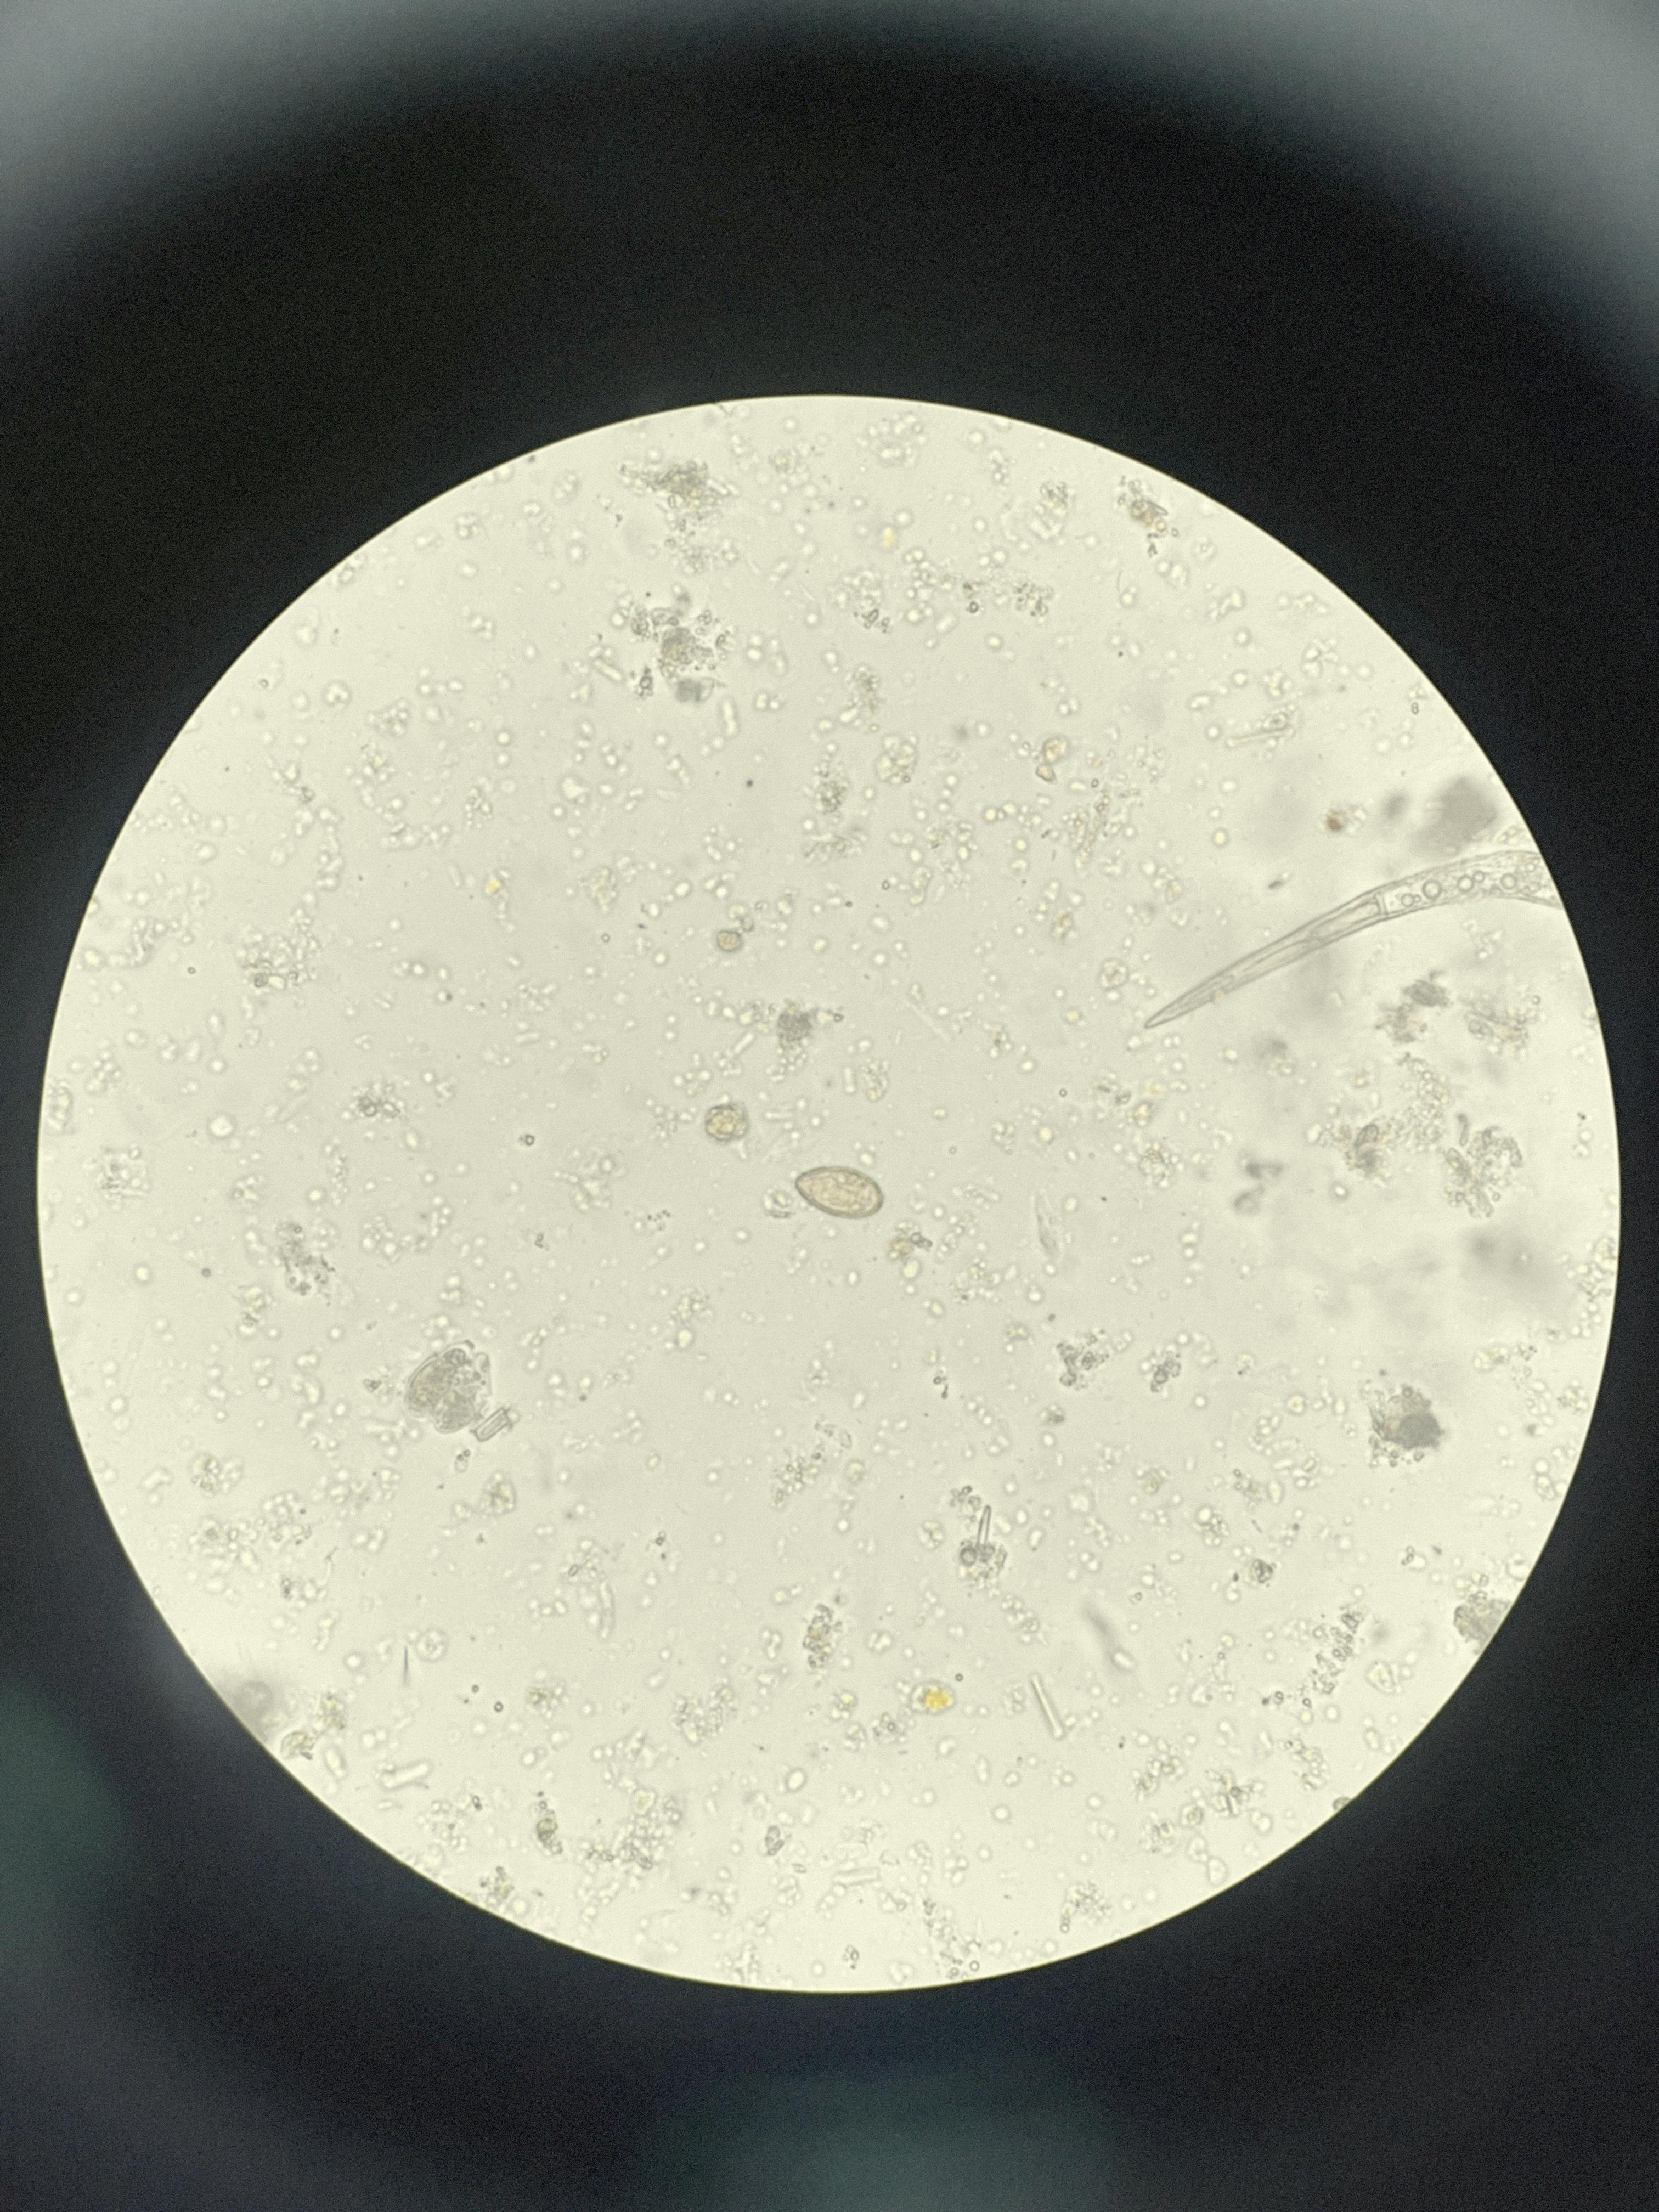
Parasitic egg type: Opisthorchis viverrine